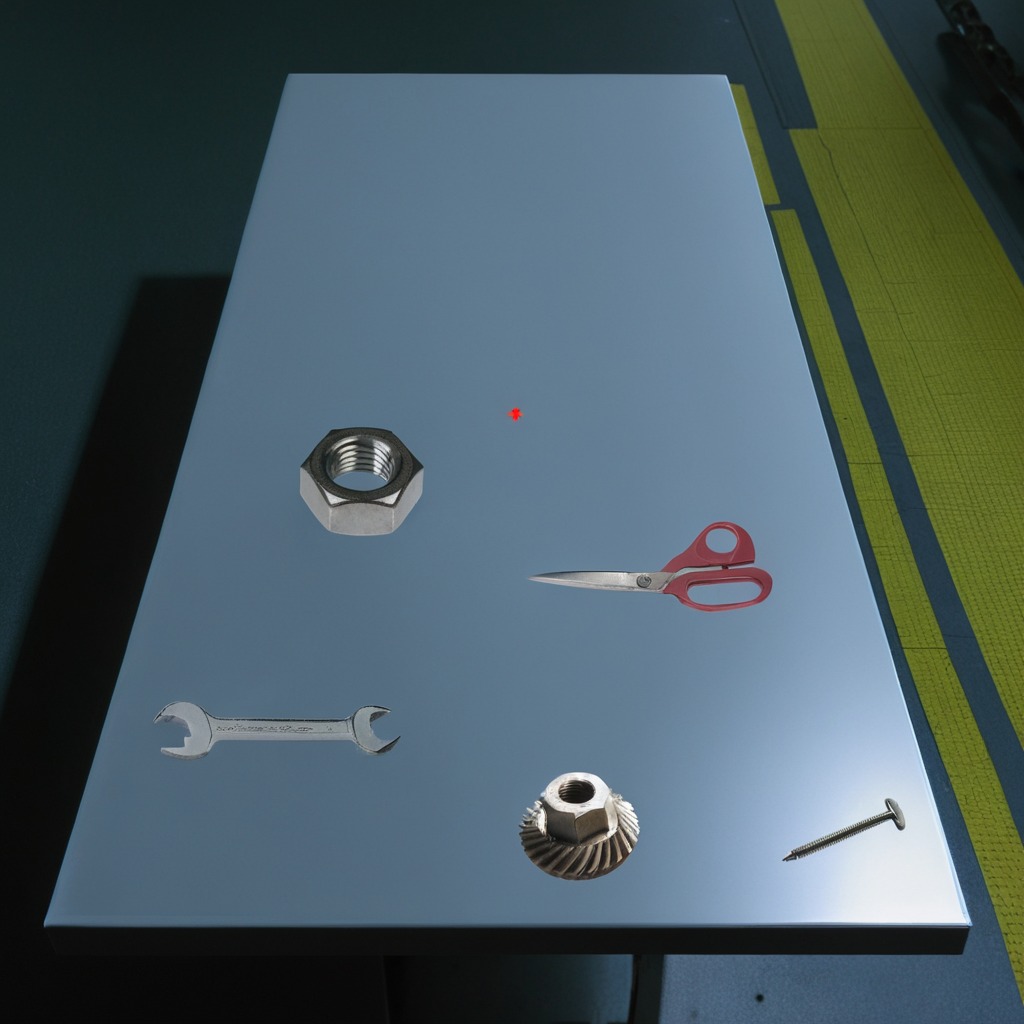
A steel gear with teeth, an iron nail, a metal nut, a pair of scissors, and a wrench are lying on the table.